Field crop: maize
Growth stage: 1
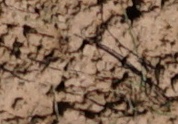
Species: lolium